一年级 · 算术
（ 10 分）小火车。

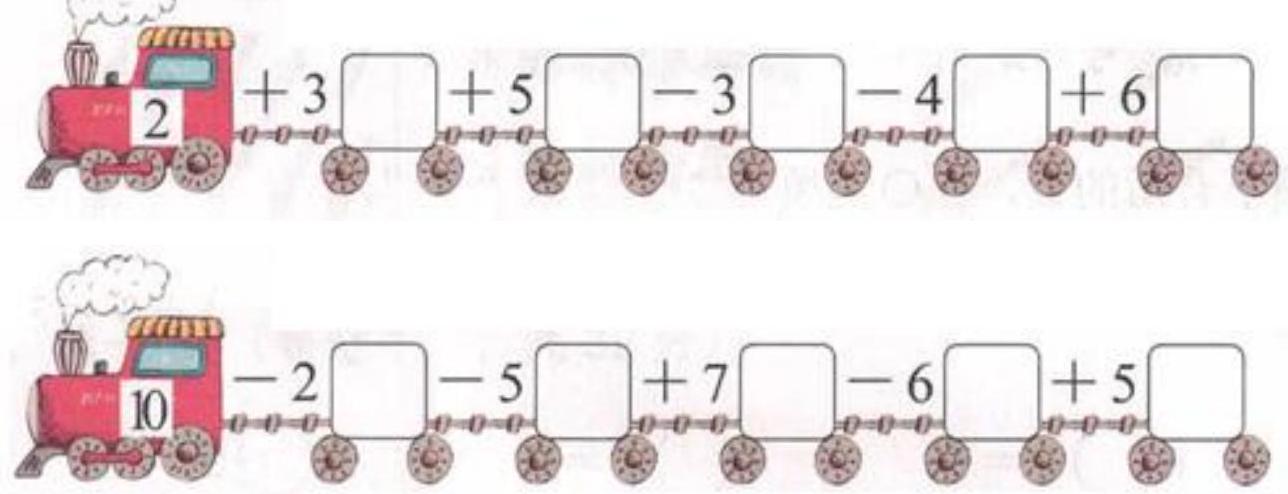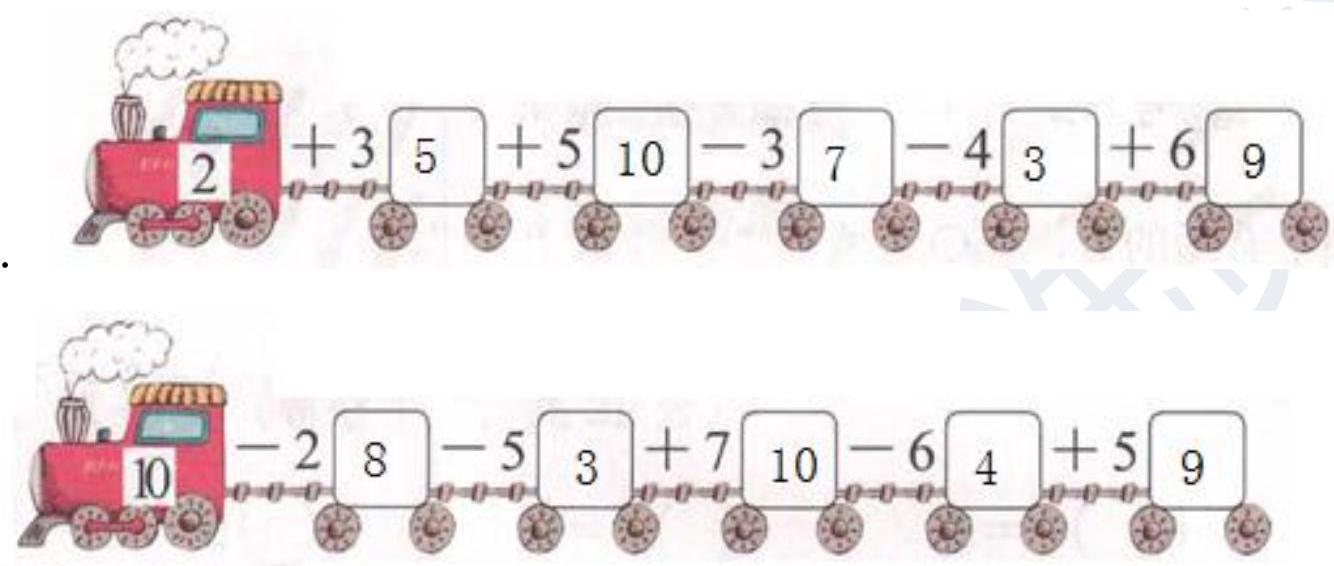
答案:
解析: